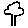
Label: tree